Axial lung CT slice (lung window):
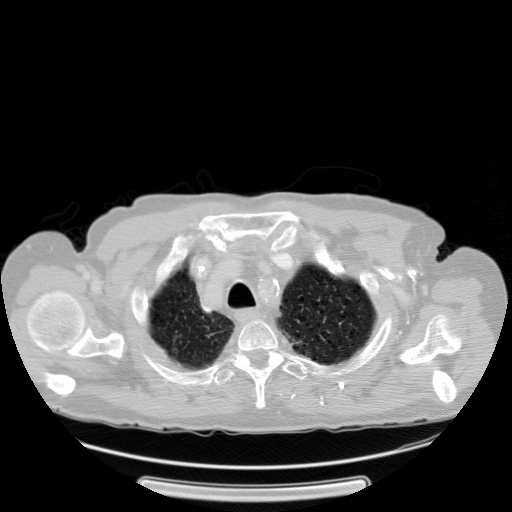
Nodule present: no